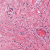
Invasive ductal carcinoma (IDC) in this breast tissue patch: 0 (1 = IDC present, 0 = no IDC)